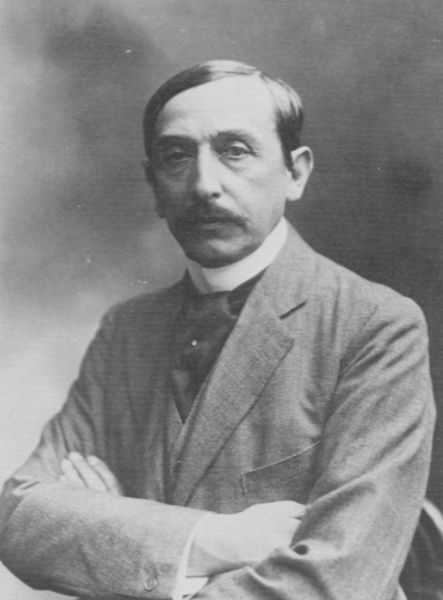
Titel: Maurice Barrès (1862-1923), Schriftsteller
Künstler: Atelier Nadar
Institution: unbekannt
Schlagwörter: dunkel, mann, schatten, grau, hell, licht, anzug, bart, hemd, schnurrbart, arme, blass, kragen, portrait, porträt, haare, ohren, scheitel, krawatte, foto, fotografie, photographie, schwarz weiss, photo, kravatte, männerportrait, blazer, verschränken, verschränkte arme, bindetuch